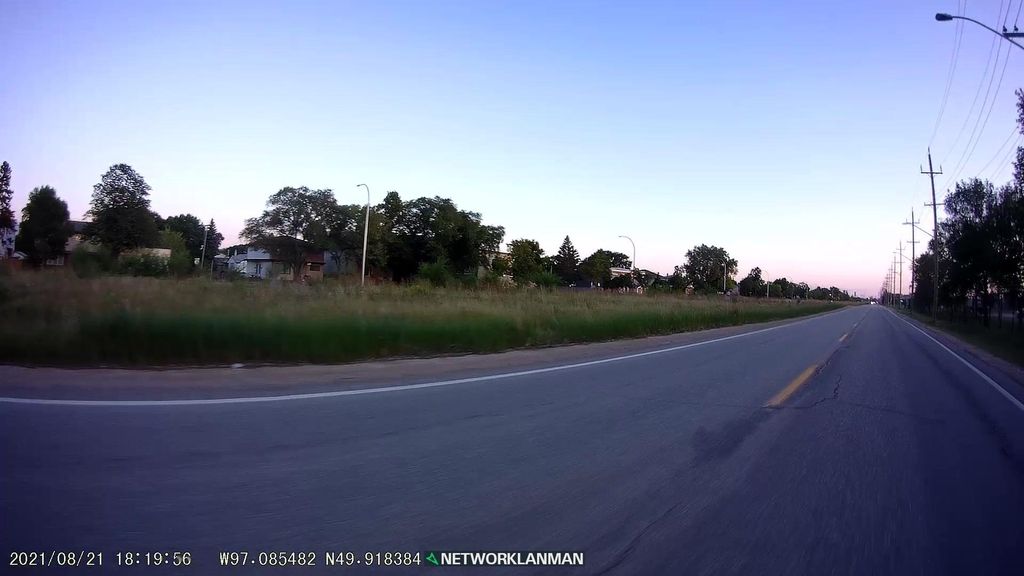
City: winnipeg